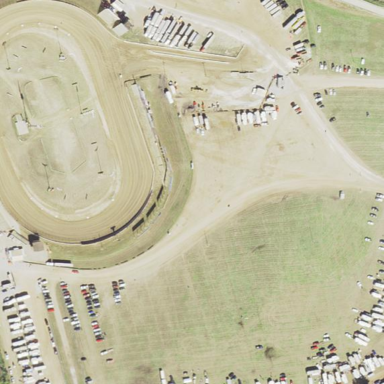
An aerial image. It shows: Sports center focused on motor sports.